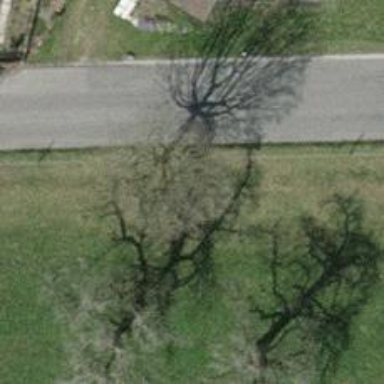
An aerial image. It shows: Urban area featuring tree as natural element.